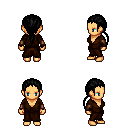
a pixel art fantasy rpg character, female body template, human, tanned skin, brown robe, magenta pants, black ponytail hairstyle, cloth bracers, four views (front, back, left, right), 2x2 character sprite sheet, small pixel art, hard edges, no anti-aliasing